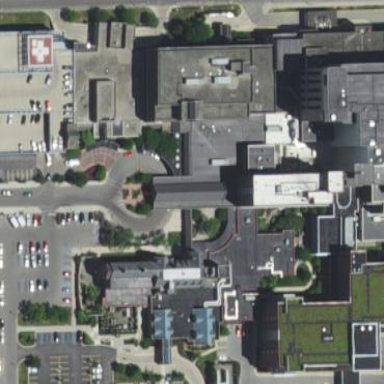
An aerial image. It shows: Healthcare facility identified as hospital.